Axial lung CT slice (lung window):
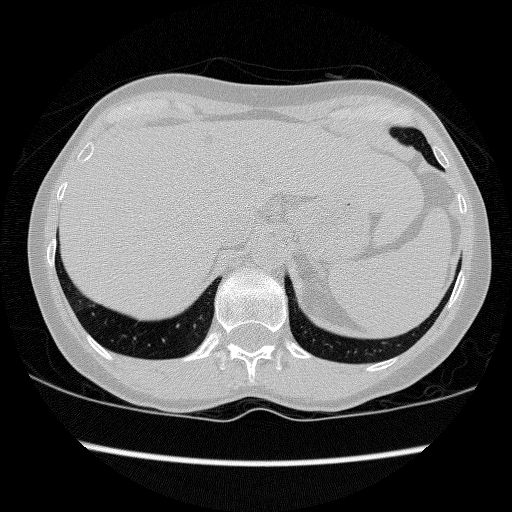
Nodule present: no